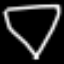
Label: diamond